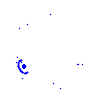
Particle: pion